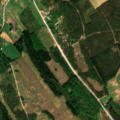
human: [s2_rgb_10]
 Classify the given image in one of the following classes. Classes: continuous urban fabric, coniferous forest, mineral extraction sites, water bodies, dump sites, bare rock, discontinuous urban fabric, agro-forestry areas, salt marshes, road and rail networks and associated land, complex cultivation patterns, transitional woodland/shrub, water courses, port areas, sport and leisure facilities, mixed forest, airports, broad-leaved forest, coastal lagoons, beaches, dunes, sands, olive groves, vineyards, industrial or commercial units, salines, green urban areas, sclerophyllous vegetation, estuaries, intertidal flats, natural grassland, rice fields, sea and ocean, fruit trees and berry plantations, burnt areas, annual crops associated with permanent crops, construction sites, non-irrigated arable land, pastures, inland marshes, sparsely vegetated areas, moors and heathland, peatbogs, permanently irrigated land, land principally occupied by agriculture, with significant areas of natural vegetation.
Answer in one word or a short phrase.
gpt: non-irrigated arable land, broad-leaved forest, coniferous forest, mixed forest, transitional woodland/shrub